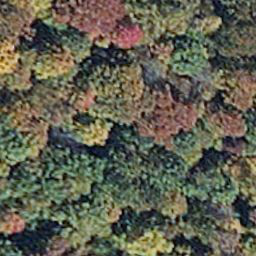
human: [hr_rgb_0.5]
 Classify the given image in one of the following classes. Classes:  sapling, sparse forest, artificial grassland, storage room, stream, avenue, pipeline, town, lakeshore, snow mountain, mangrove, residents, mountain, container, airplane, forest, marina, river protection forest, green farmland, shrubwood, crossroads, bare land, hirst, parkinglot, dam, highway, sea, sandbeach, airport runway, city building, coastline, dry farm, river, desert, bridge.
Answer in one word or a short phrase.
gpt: mangrove